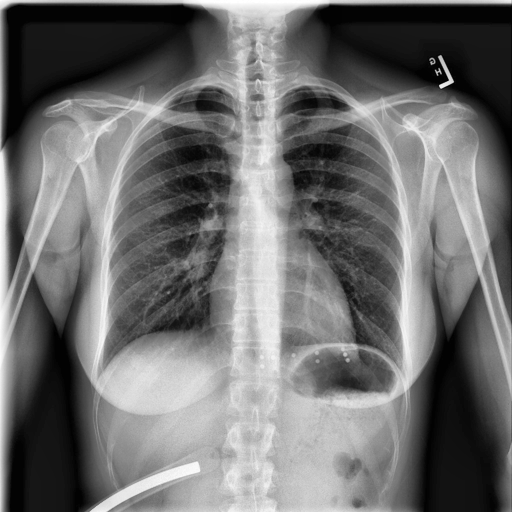
Finding: NORMAL